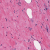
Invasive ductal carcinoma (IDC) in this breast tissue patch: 1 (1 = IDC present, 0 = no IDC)